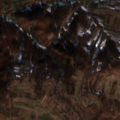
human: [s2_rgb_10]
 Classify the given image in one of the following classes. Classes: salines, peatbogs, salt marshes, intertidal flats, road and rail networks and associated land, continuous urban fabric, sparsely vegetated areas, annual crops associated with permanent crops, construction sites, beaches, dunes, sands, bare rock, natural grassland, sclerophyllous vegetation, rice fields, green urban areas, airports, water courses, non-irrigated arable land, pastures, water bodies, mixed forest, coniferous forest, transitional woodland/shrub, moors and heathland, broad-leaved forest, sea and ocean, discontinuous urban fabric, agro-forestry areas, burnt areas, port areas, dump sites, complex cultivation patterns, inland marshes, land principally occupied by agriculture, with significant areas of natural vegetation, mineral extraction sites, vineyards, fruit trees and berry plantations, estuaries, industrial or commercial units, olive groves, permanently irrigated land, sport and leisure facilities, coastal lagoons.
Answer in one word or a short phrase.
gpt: non-irrigated arable land, land principally occupied by agriculture, with significant areas of natural vegetation, broad-leaved forest, transitional woodland/shrub